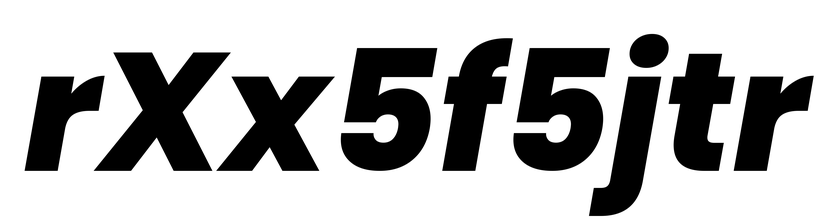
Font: Poppins-ExtraBoldItalic